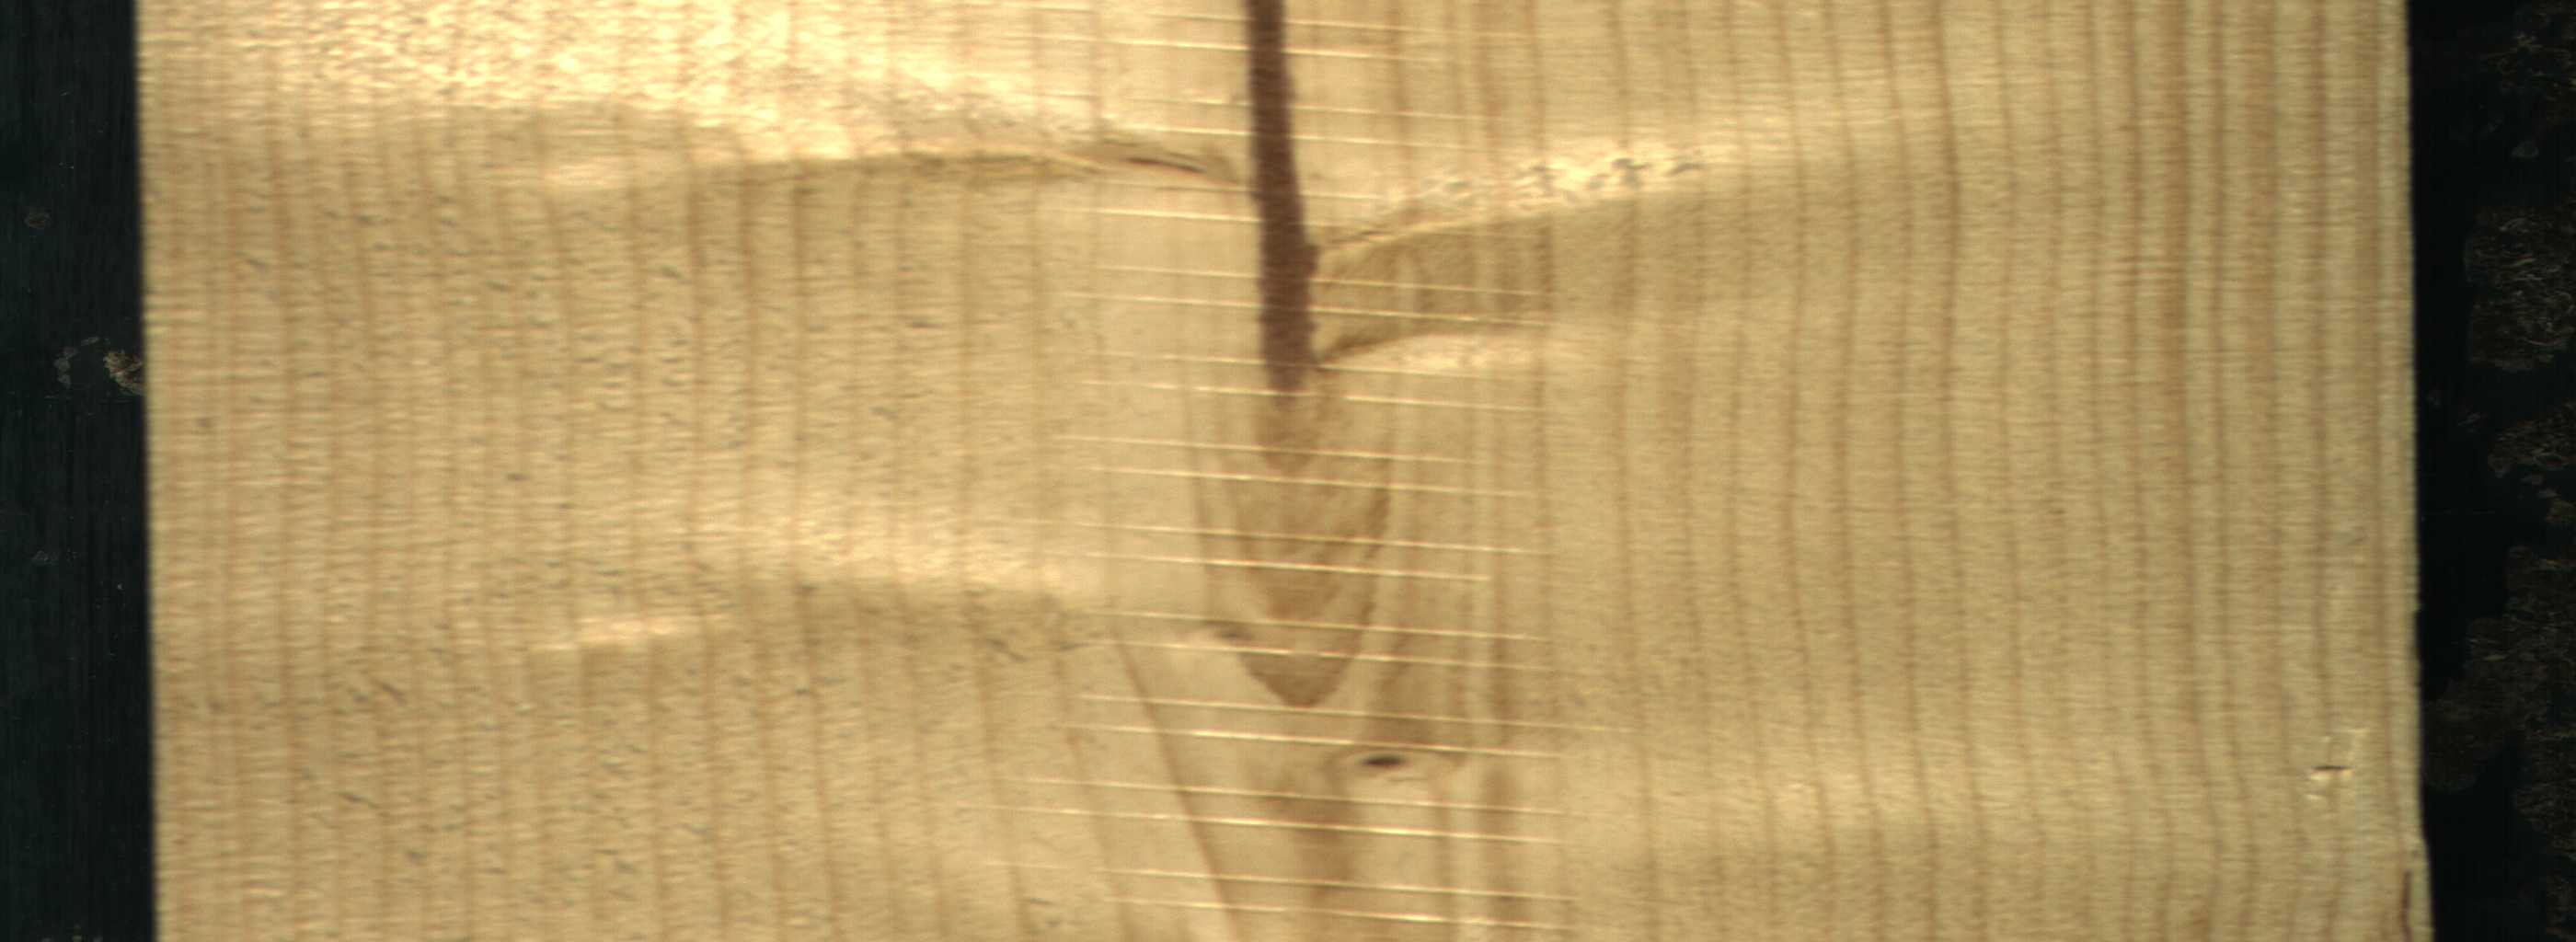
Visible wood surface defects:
Marrow
Live_Knot
Live_Knot